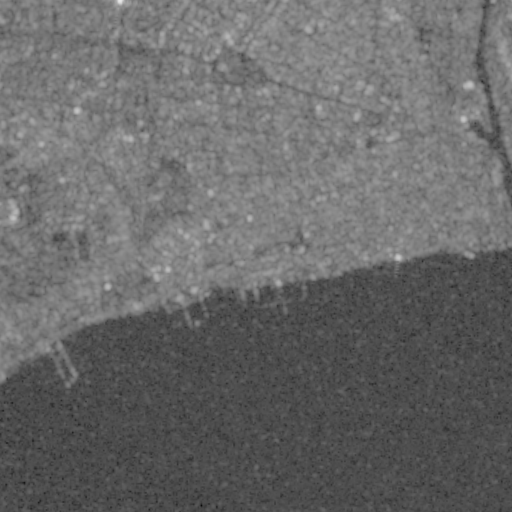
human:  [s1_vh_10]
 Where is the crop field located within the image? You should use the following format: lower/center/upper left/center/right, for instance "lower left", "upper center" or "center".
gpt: The crop field is located in the center left of the image.
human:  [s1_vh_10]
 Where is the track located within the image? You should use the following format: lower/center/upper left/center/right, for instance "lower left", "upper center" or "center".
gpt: The track is located in the upper left of the image.
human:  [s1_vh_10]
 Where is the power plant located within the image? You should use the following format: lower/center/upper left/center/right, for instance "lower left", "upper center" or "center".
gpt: There is no power plant in the image.

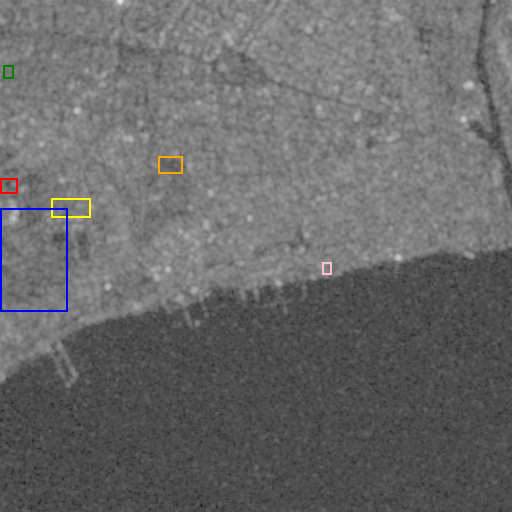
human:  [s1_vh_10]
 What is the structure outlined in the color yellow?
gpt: The structure outlined in yellow is a crop field.
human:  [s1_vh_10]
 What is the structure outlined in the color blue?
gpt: The structure outlined in blue is a park.
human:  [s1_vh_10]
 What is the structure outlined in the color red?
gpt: The structure outlined in red is a parking lot.
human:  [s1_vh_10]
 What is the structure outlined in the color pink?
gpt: The structure outlined in pink is a power substation.
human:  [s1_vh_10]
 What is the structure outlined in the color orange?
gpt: The structure outlined in orange is a stadium.
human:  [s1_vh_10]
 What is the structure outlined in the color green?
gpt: The structure outlined in green is a track.
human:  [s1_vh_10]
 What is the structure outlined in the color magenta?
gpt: There is no magenta outline.